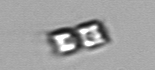
Label: Bacillariophyceae_morphotype1